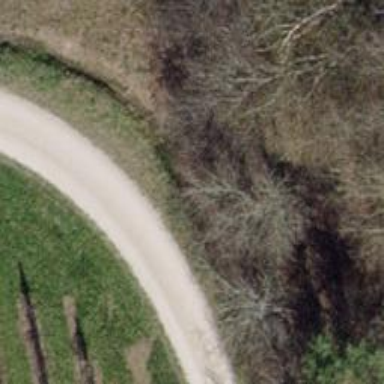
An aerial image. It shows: Gravel track.